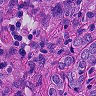
Metastatic tissue present: yes